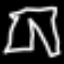
Label: pants